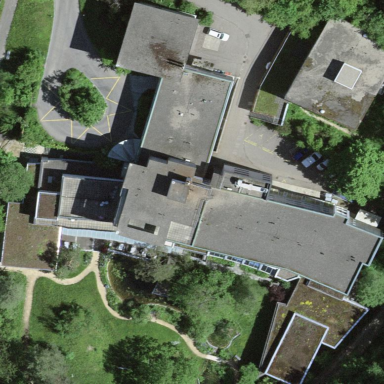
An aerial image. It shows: Hospital building.